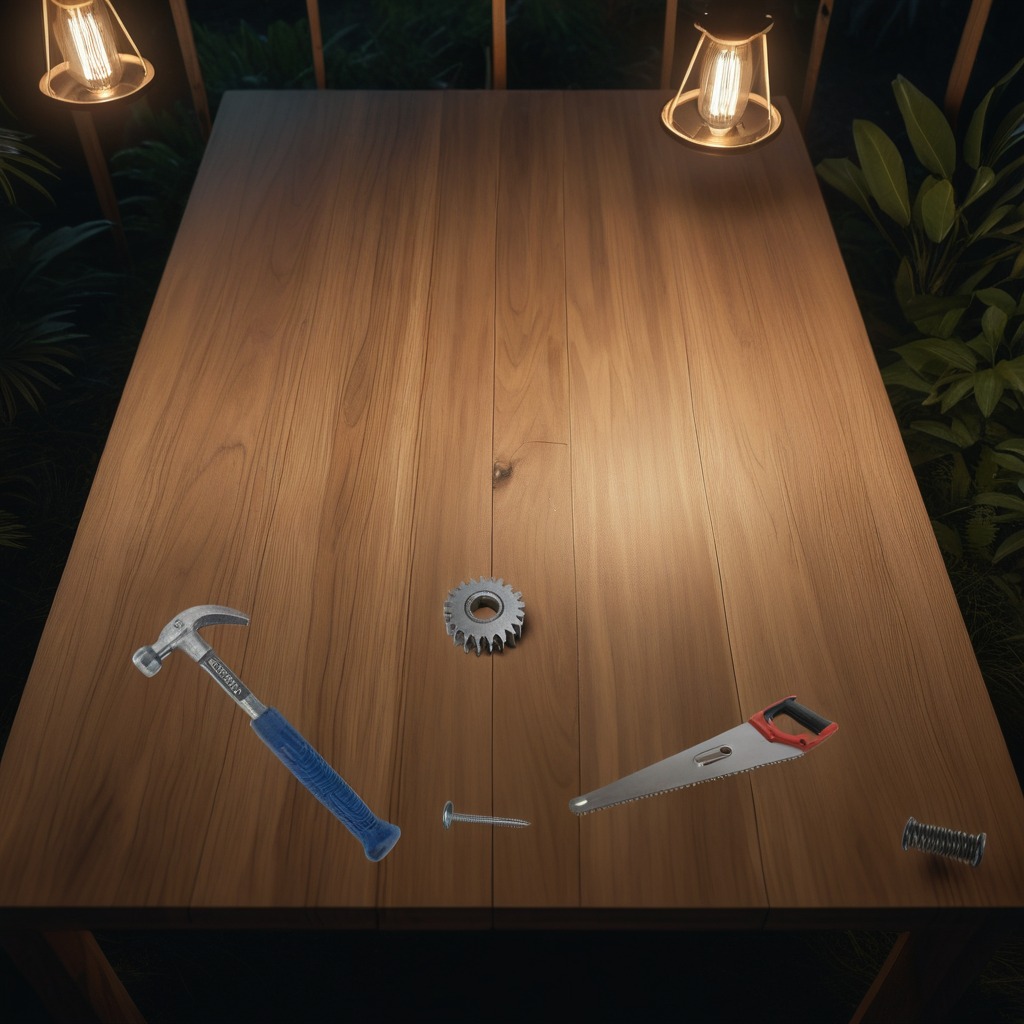
A steel gear with teeth, a hammer, a metal machine screw, a coiled metal spring, and a handheld metal saw are lying on the wooden table inside a jungle field workshop tent at night.